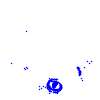
Particle: kaon